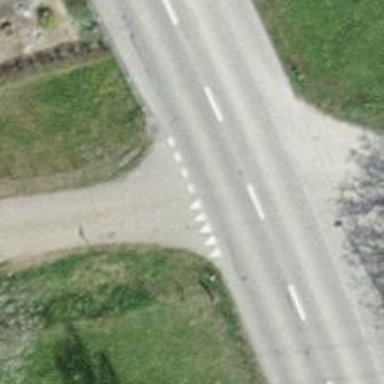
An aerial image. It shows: Road with "give way" sign.